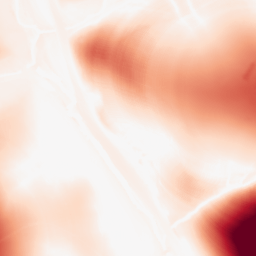
Category: morphological
Decomposition family: tophat
Decomposition parameters: size: 100
mode: white
Upsampling method: cubic_catmull_rom
Upsampling parameters: scale: 8
Upsampling scale: 8